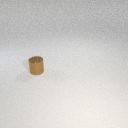
small brown metal cylinder